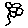
Label: flower